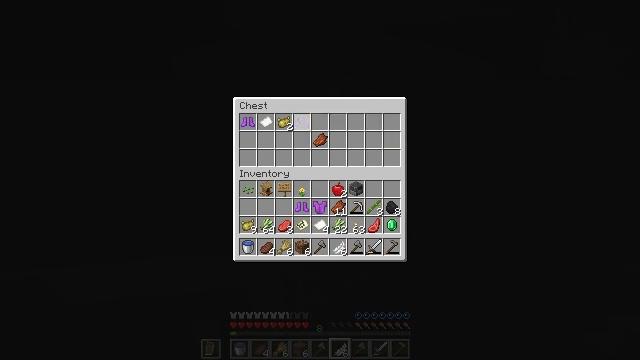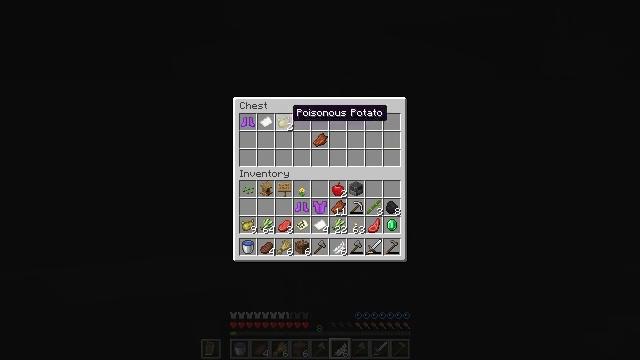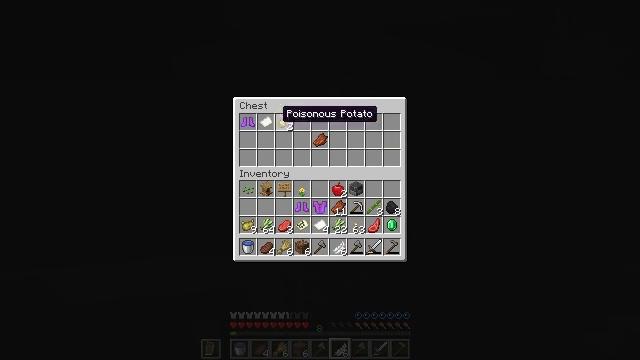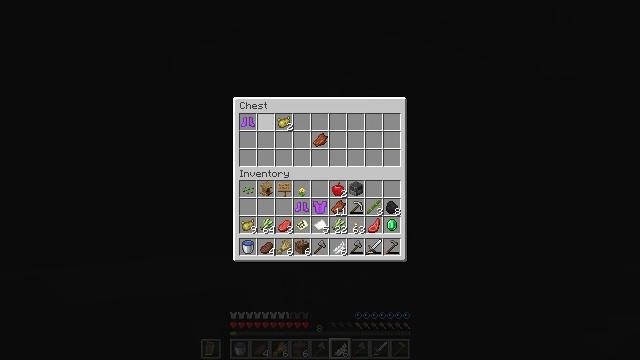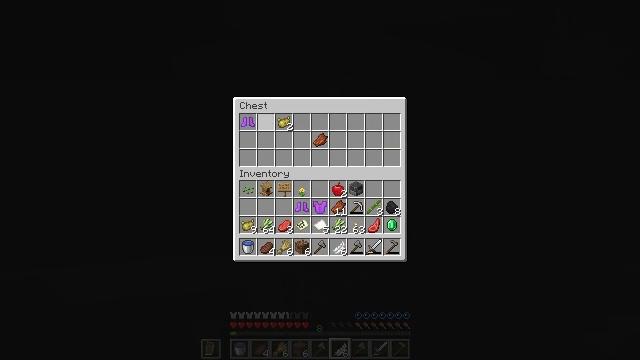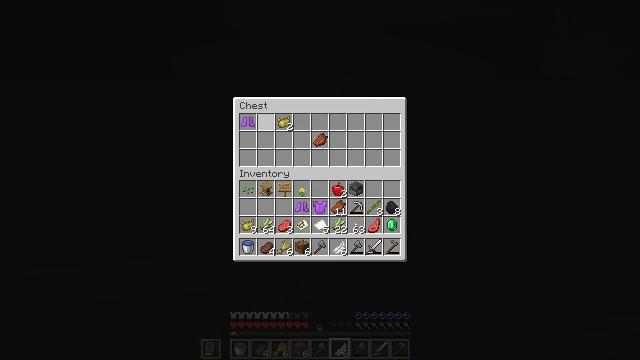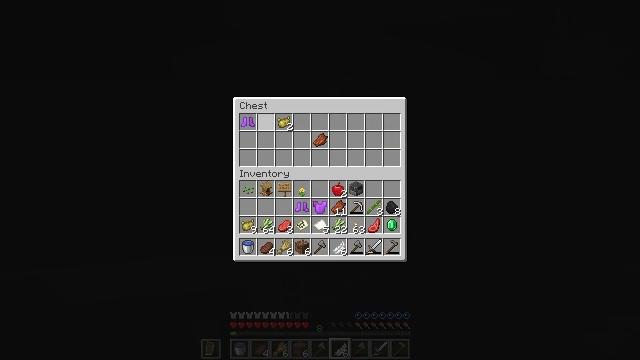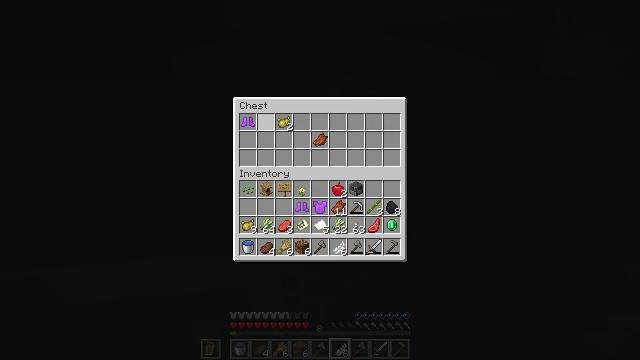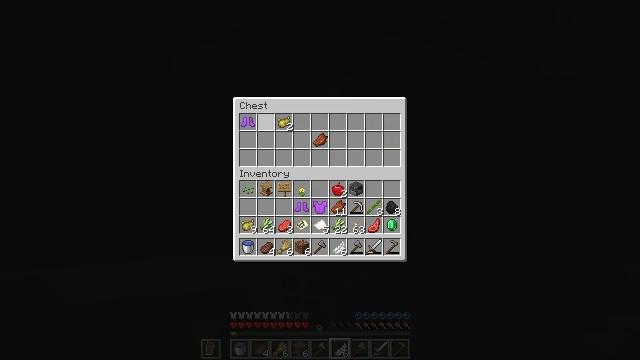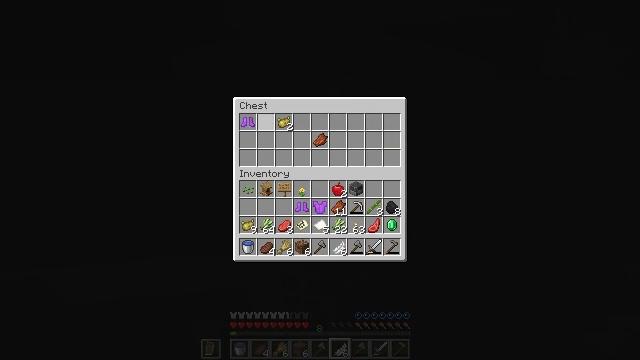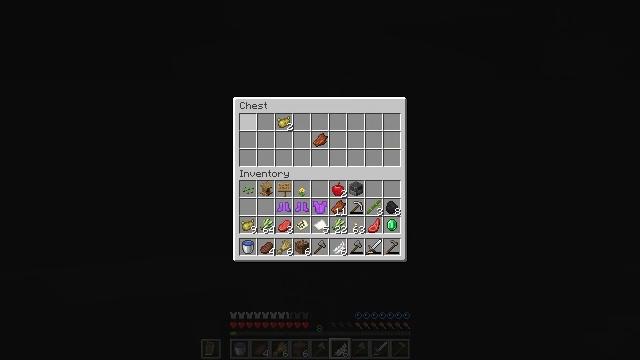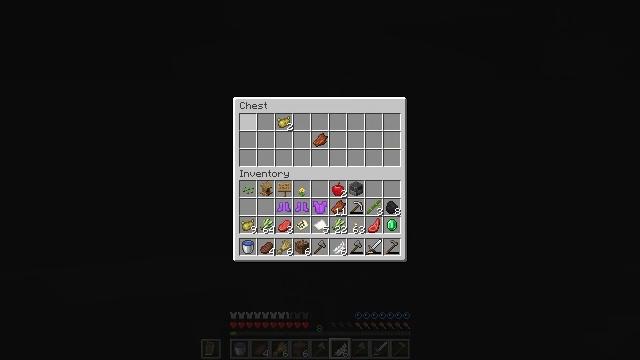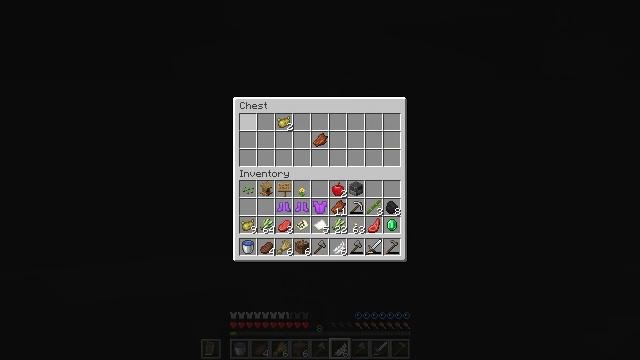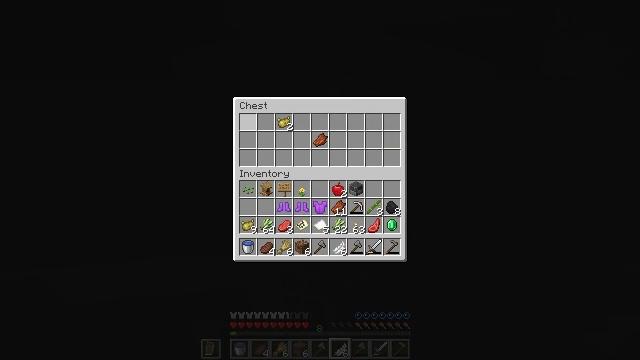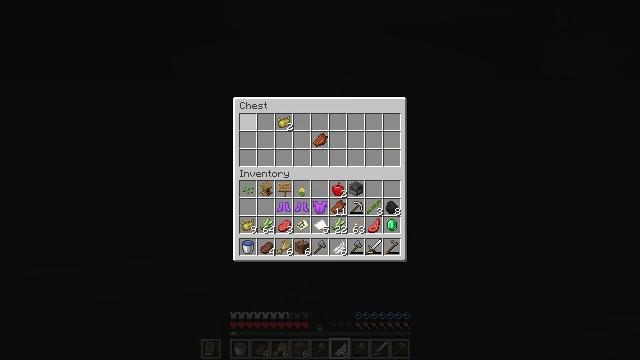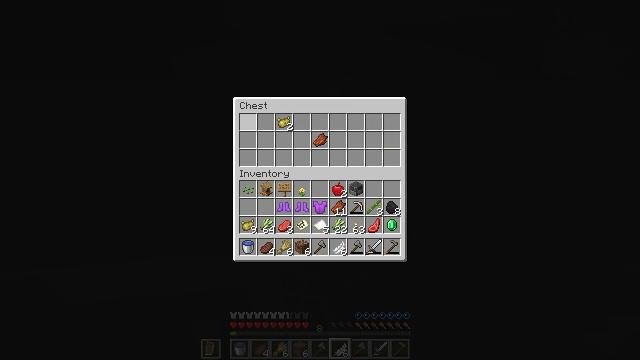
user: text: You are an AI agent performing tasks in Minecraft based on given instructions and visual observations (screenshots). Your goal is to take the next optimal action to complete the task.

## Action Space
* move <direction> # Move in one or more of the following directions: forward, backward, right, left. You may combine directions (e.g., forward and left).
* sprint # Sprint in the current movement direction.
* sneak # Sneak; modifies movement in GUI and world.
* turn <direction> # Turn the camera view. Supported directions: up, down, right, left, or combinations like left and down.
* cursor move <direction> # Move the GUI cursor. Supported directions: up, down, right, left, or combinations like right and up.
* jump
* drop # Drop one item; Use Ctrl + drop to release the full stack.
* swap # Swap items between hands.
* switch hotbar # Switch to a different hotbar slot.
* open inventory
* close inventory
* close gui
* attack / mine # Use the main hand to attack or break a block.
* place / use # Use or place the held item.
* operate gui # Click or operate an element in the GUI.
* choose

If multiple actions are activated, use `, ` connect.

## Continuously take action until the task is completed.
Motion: motion action
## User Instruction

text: Remove the oak door from its frame.
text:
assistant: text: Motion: sneak, turn left
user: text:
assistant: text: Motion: sneak, turn left
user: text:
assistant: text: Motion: sneak, use / place
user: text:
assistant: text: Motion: sneak, use / place
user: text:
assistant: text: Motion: sneak, use / place
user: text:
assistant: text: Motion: sneak, turn left
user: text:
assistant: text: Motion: sneak
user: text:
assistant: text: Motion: sneak
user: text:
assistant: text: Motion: sneak
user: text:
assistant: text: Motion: sneak, use / place
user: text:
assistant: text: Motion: sneak, use / place
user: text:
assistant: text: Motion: sneak
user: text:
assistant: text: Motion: sneak, turn left
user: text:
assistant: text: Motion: sneak
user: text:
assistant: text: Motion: sneak, use / place
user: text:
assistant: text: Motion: sneak, use / place
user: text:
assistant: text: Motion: sneak
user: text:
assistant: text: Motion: sneak, open inventory
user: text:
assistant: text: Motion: turn left, open inventory
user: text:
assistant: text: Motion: turn left and down, open inventory
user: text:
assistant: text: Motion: turn left
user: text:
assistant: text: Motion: turn left
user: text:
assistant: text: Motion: turn left
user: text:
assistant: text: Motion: turn left and up
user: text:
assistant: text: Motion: move forward and move left, turn left and up
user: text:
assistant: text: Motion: move forward and move left
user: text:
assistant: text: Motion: move forward and move left
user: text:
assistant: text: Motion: move forward and move left
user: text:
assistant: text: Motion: move forward and move left
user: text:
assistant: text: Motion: move forward and move left